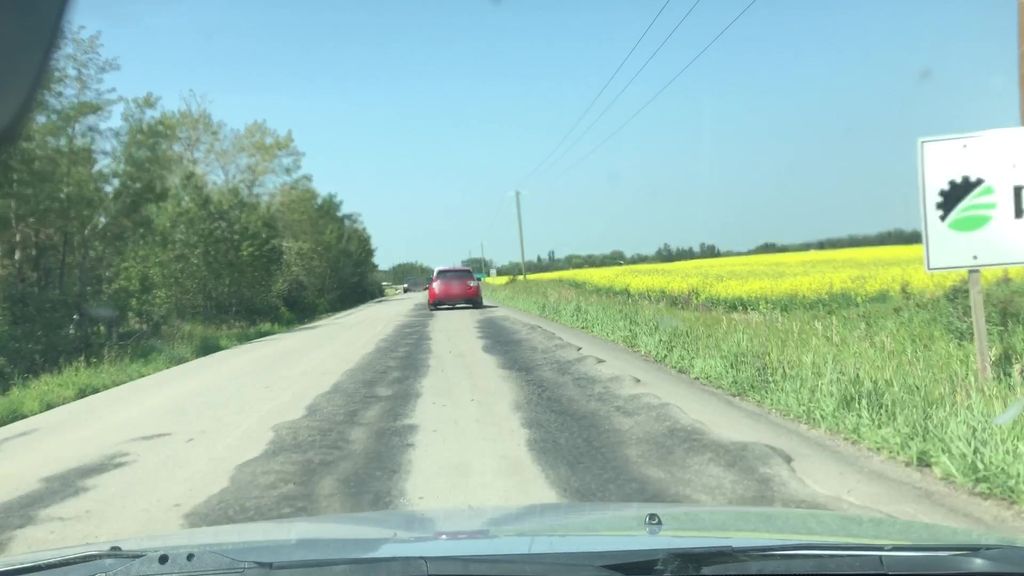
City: edmonton